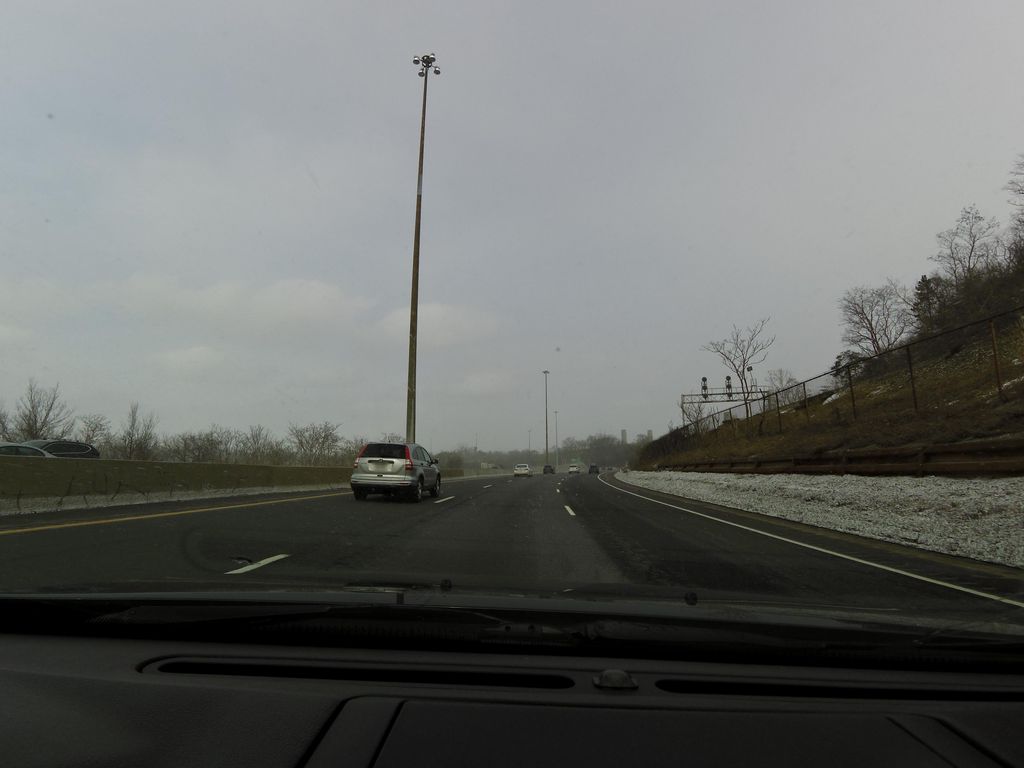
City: hamilton